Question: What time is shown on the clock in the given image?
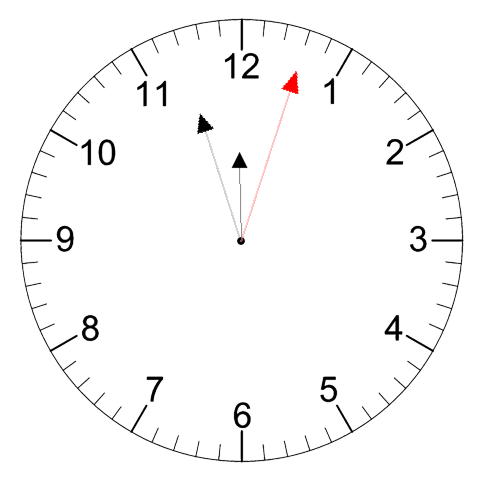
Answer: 11:57:03